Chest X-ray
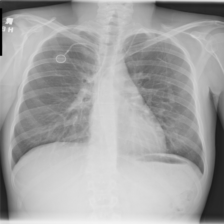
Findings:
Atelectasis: negative
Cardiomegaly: negative
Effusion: negative
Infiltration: negative
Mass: negative
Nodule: negative
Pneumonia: negative
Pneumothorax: negative
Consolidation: negative
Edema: negative
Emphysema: negative
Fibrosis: negative
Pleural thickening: negative
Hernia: negative